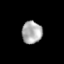
Tissue: skin
Cell type: Epithelial cells
Senescence score: 0.2631
Nuclear area (px): 446
Mean DAPI intensity: 171.007